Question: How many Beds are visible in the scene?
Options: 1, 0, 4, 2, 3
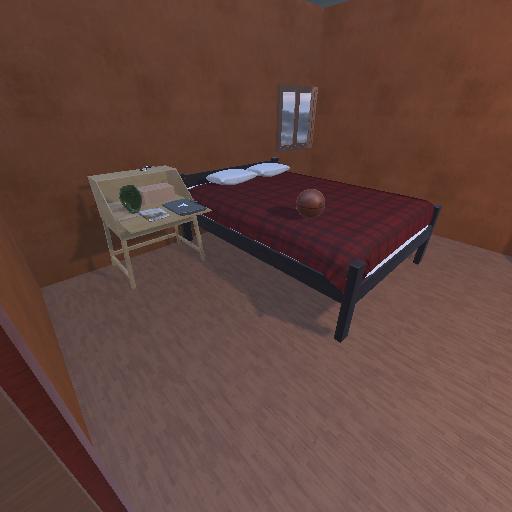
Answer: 1